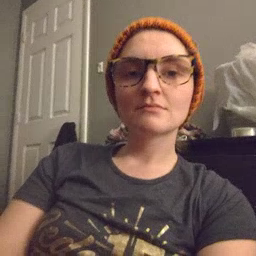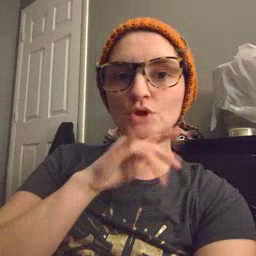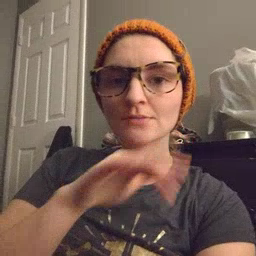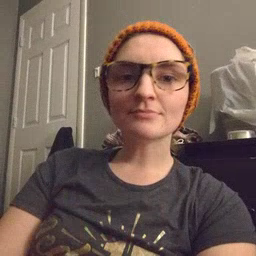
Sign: dirty